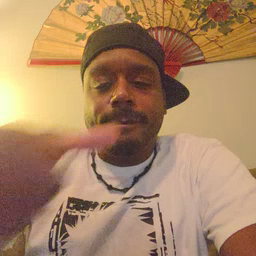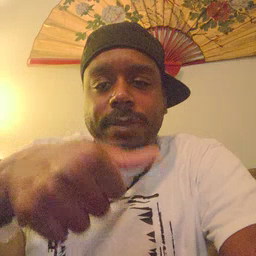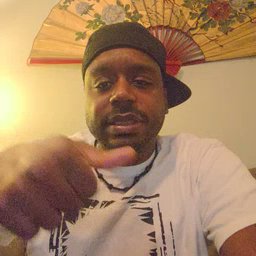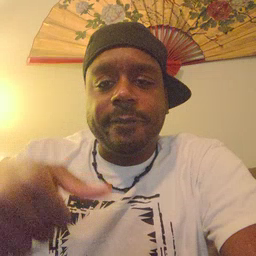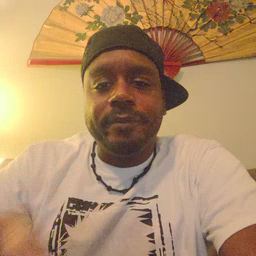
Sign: puzzle